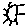
Label: sun